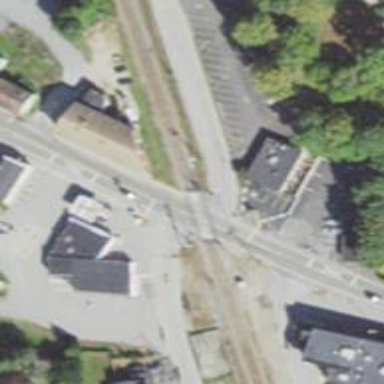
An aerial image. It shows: Railway crossing.